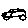
Label: car